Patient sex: M
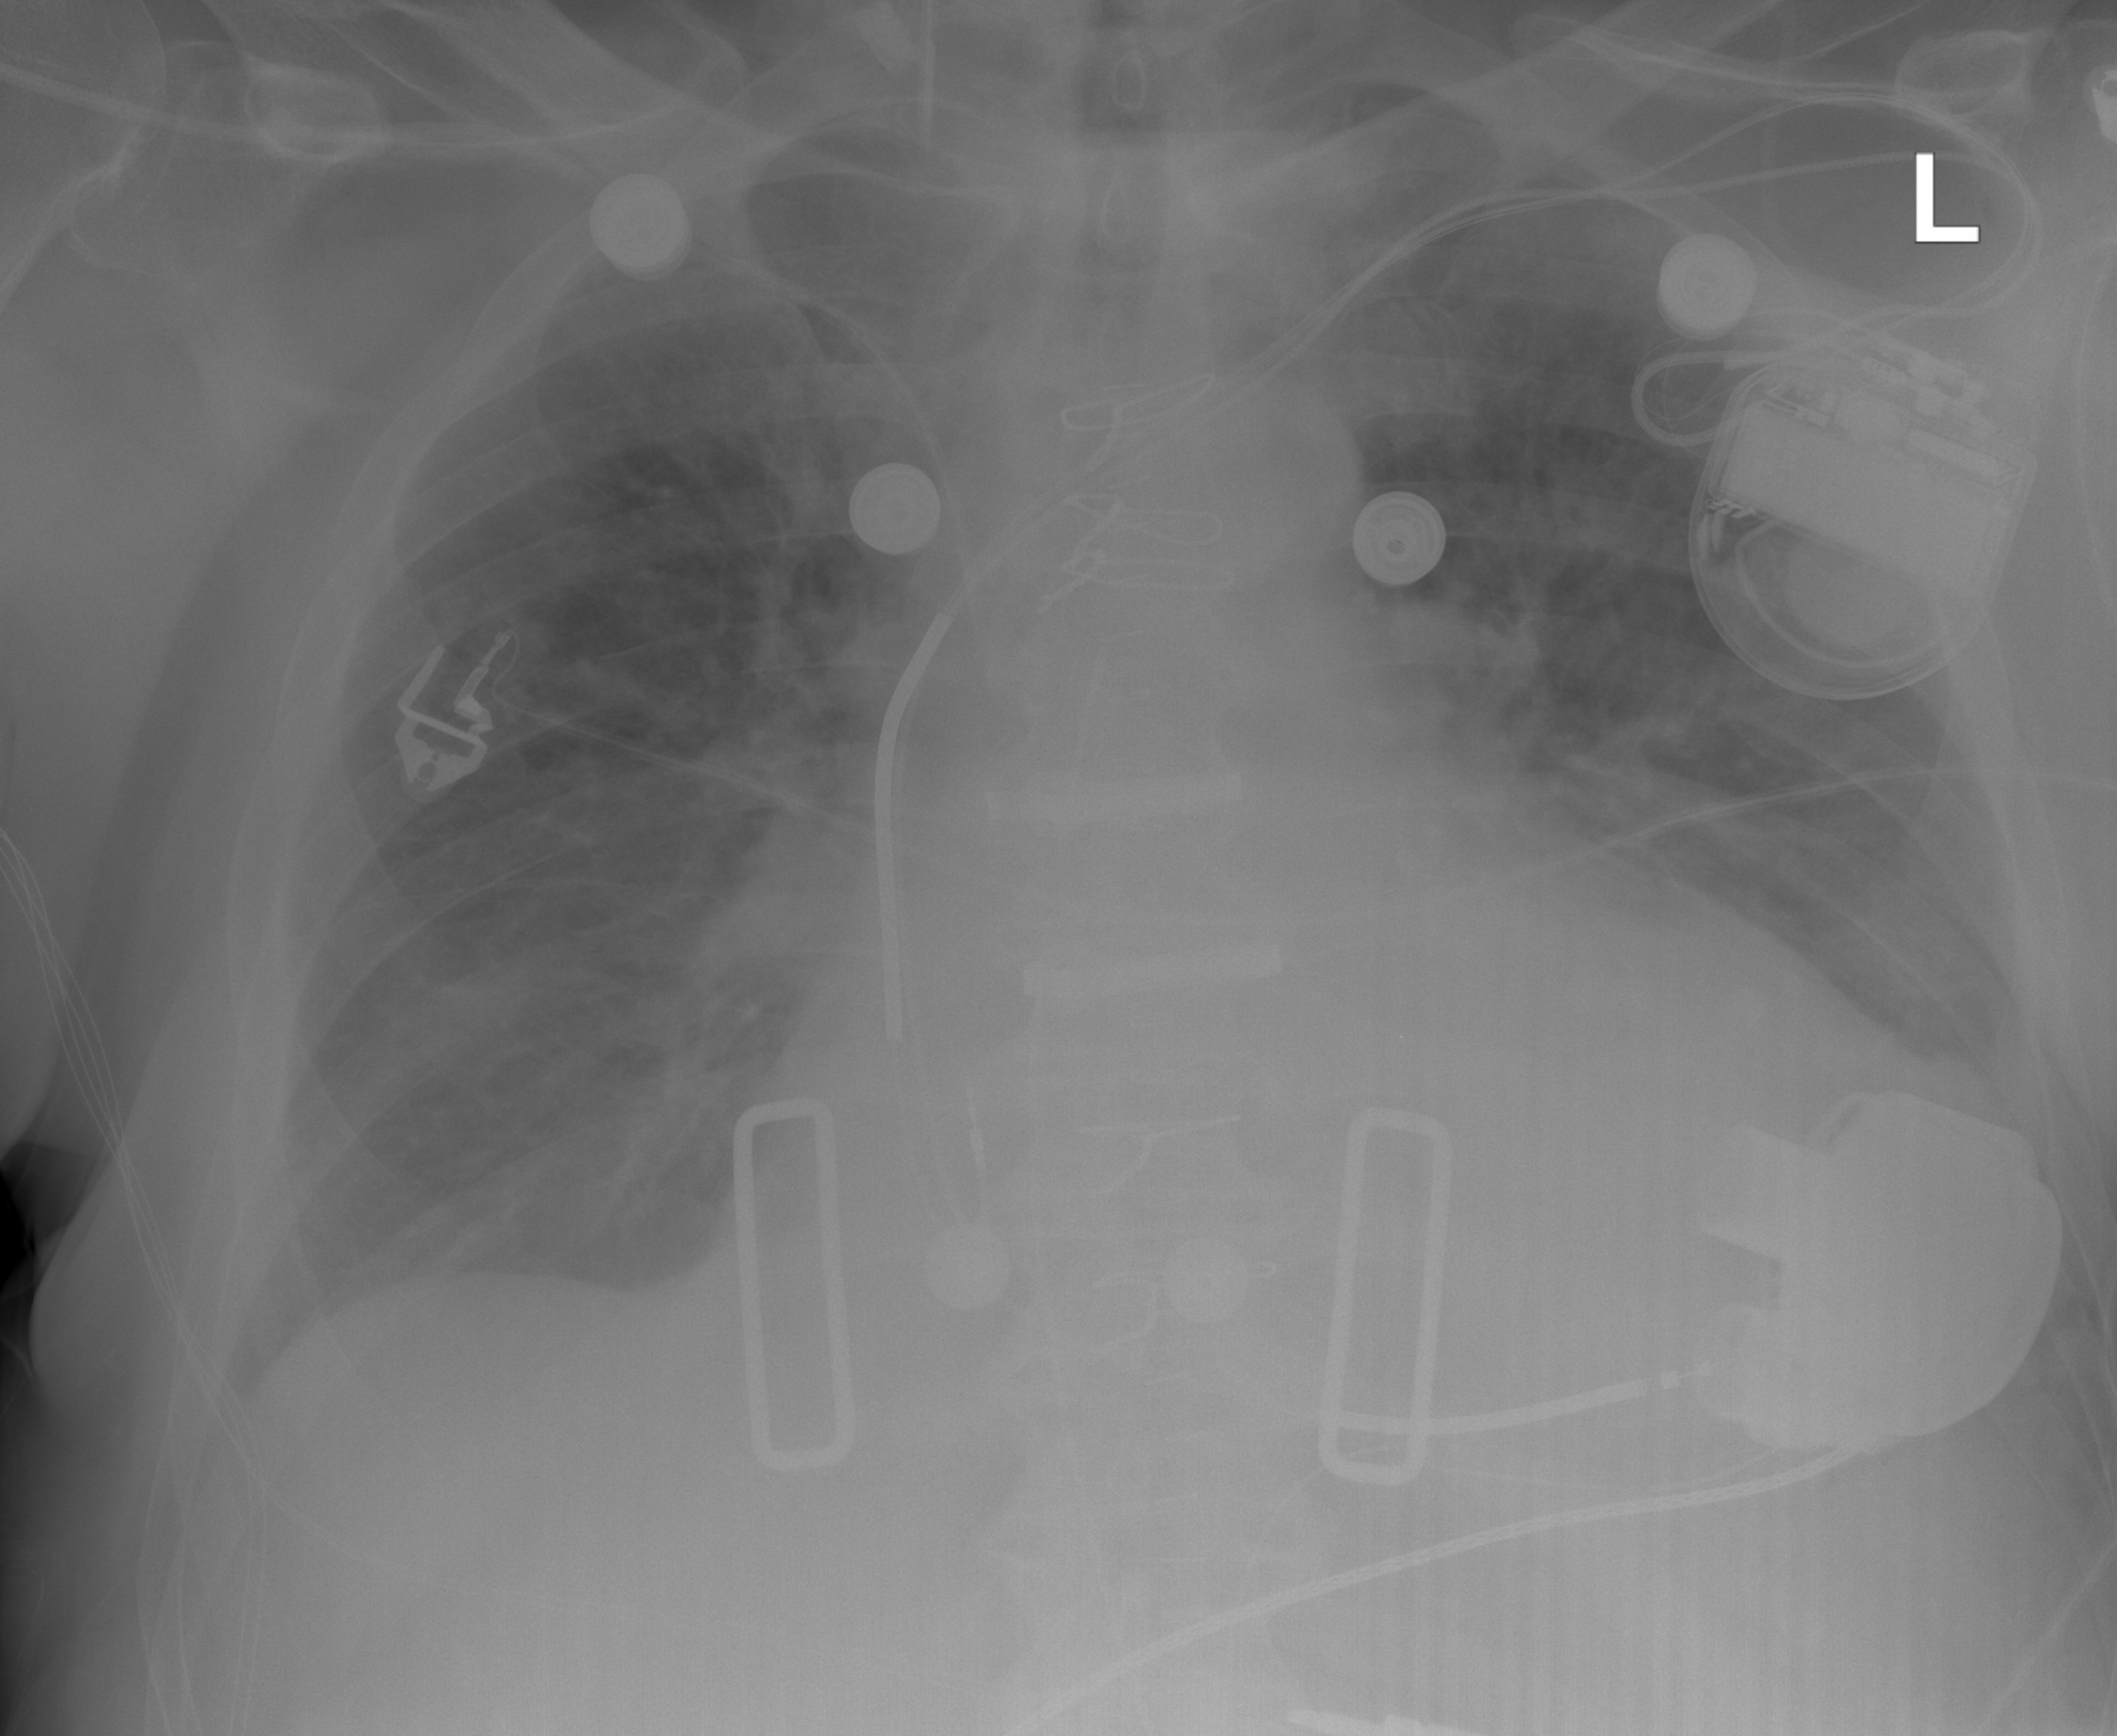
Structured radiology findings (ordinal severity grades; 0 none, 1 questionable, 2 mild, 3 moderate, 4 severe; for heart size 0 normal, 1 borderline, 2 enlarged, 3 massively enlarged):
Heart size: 3
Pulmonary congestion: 2
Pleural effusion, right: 0
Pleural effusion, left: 1
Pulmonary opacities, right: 0
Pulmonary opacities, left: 0
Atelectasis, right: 0
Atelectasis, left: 2